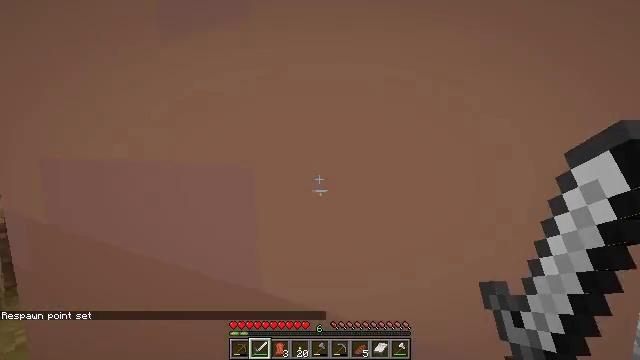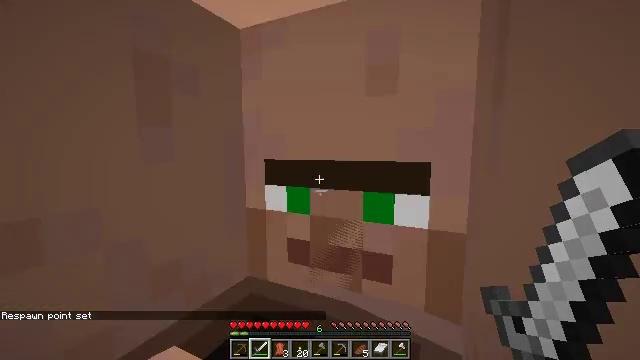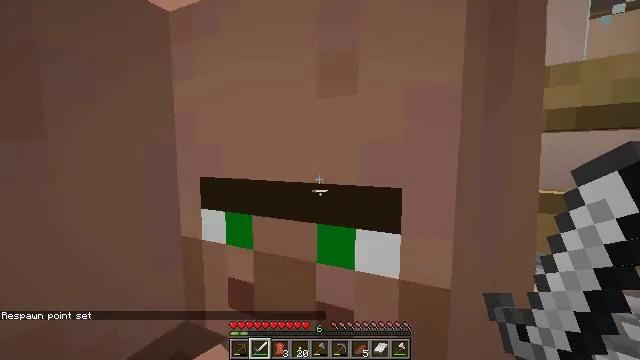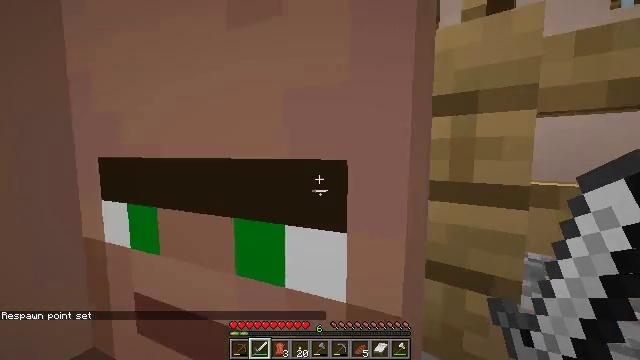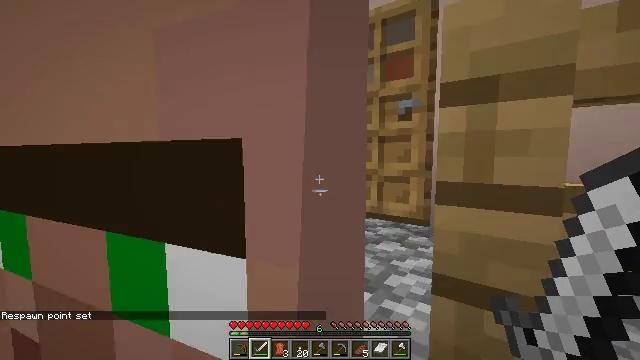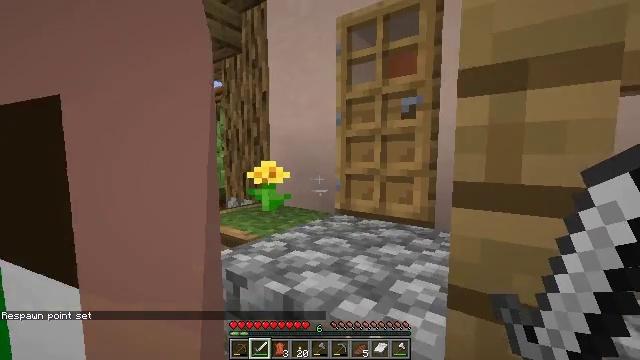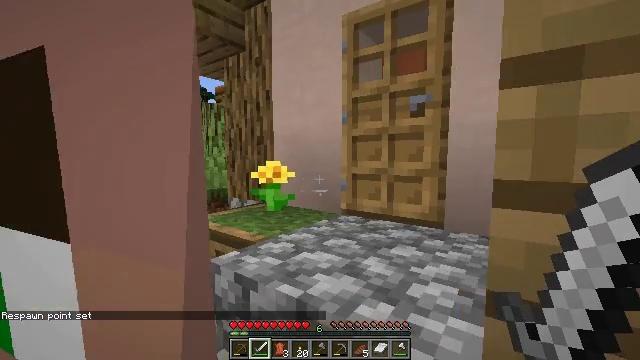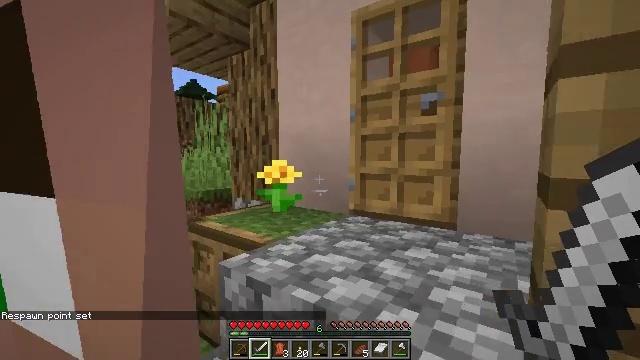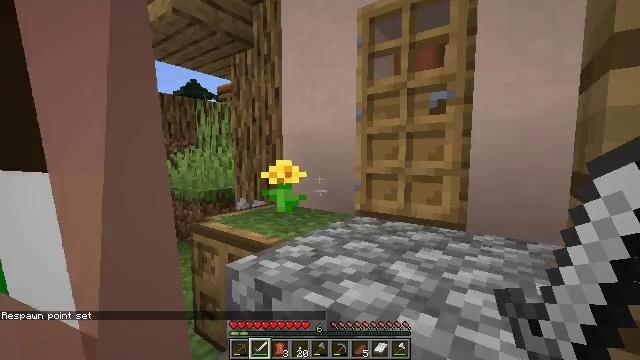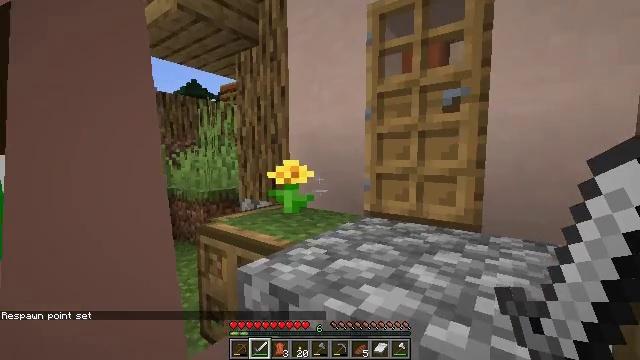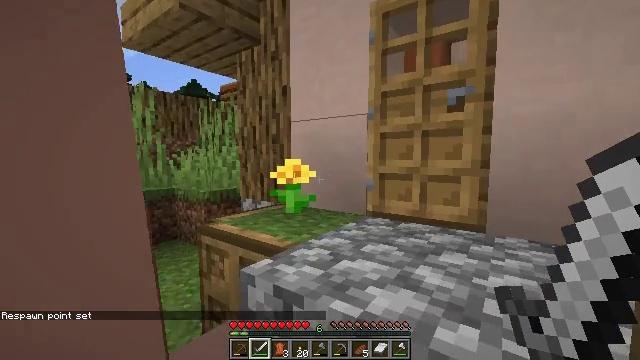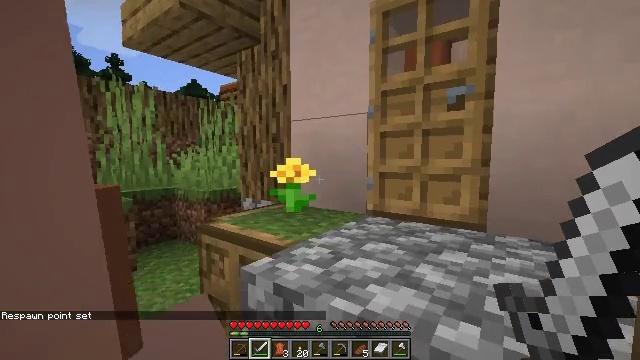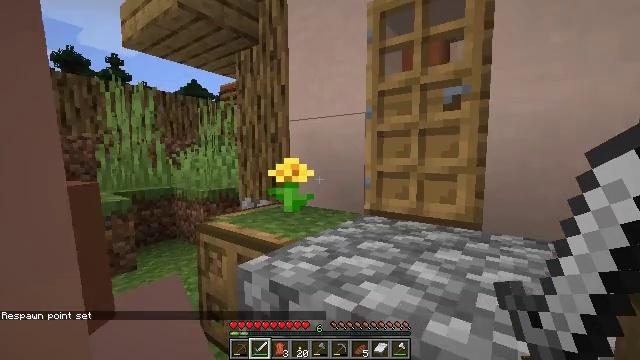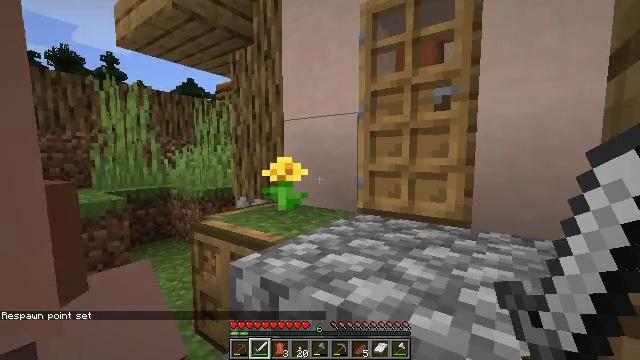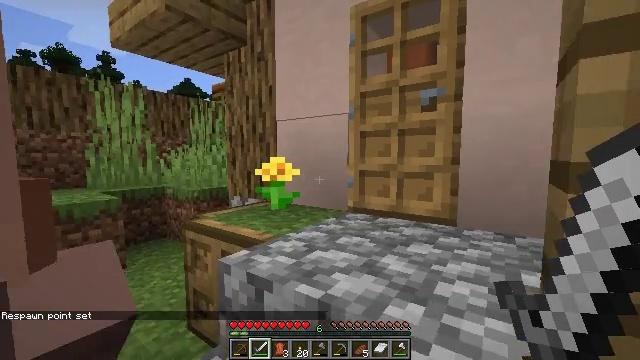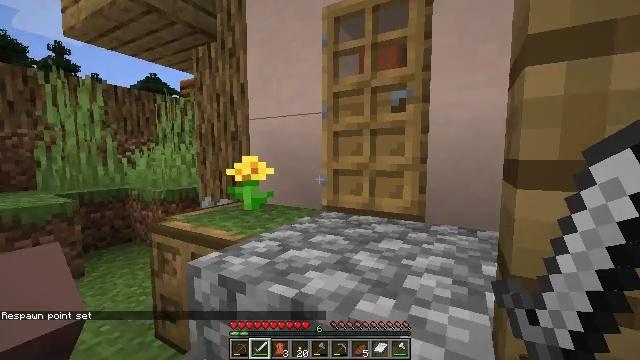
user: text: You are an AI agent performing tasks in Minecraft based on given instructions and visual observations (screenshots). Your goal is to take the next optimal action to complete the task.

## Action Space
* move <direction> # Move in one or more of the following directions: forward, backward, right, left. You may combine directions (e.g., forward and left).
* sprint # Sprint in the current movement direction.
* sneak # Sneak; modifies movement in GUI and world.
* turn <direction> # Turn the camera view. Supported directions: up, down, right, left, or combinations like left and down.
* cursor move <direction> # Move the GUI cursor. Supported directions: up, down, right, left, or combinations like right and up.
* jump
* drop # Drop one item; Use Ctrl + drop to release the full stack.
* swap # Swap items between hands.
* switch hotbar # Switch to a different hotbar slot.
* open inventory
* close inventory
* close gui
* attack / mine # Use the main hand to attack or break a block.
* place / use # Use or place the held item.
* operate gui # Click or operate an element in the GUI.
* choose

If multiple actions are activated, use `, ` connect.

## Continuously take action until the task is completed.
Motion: motion action
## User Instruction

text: Break the hay block to collect it.
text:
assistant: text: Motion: move forward, turn right
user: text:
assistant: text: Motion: move forward
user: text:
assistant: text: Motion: move forward
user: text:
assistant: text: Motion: move forward, turn right
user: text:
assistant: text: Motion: move forward
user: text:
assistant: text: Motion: move forward
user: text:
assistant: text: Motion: move forward
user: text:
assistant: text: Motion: move forward
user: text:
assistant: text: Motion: move forward
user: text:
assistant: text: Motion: no_op
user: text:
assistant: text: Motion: no_op
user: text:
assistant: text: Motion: no_op
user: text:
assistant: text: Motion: no_op
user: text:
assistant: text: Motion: no_op
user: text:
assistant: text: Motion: turn right
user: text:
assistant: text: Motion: turn right
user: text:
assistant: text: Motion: move forward, turn right
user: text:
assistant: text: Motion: move forward, turn right
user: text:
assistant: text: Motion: move forward
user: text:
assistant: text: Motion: move forward
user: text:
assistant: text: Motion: move forward
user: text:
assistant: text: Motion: move forward
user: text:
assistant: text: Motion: move forward, turn left, jump
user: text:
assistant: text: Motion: move forward, jump
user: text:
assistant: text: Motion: move forward, jump
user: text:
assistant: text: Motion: move forward, jump
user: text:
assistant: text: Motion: move forward, jump
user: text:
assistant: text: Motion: move forward, jump
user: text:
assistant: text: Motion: move forward, turn right, jump
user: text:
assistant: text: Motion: move forward, jump